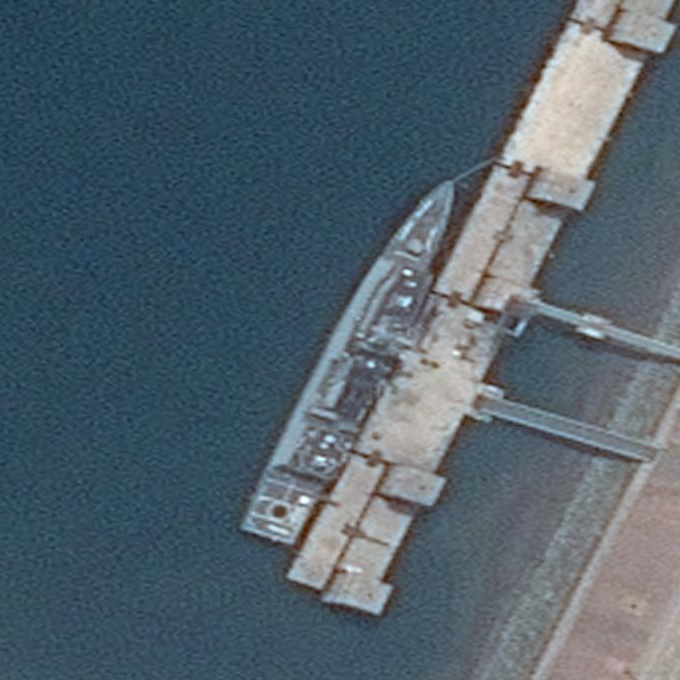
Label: destroyer